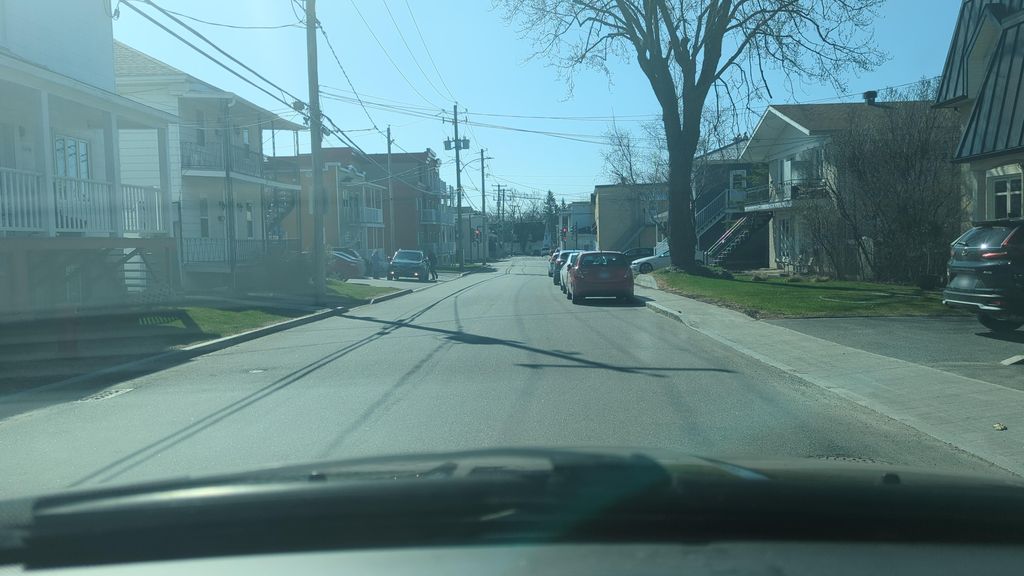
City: quebec_city